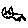
Label: cat